Field crop: maize
Growth stage: 2
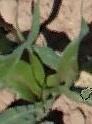
Species: maize